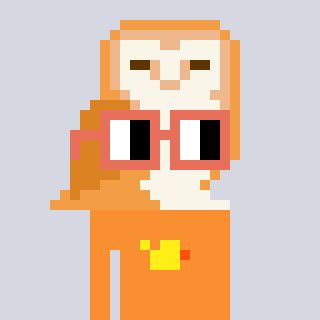
a pixel art character with square orange glasses, a owl-shaped head and a orange-colored body on a cool background